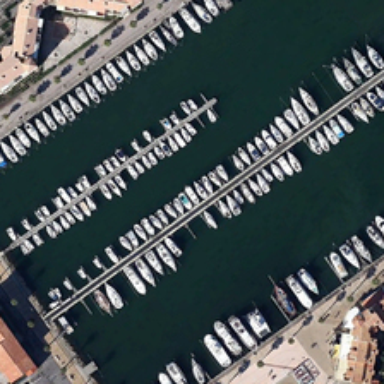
A large number of white ships parked on the pier .